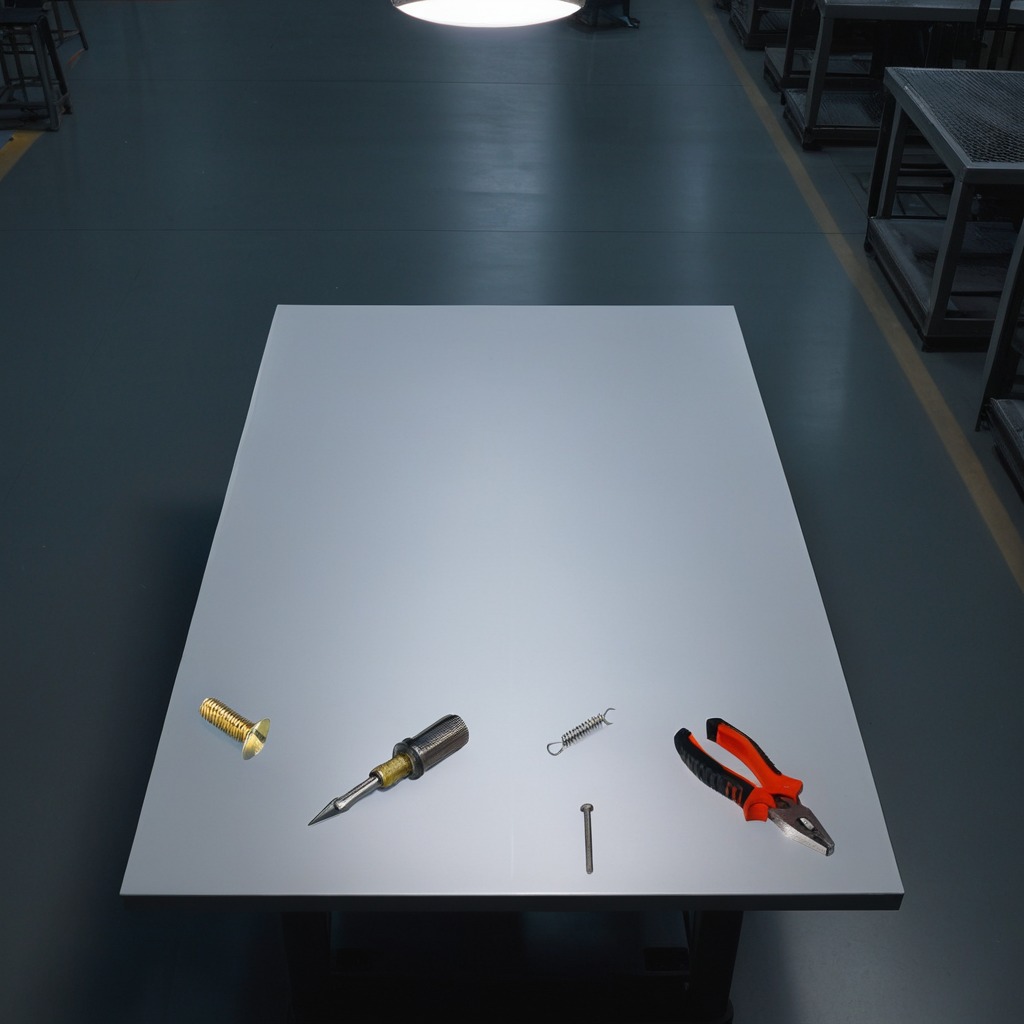
A metal machine screw, an iron nail, a pair of pliers, a coiled metal spring, and a screwdriver are lying on the tabletop.